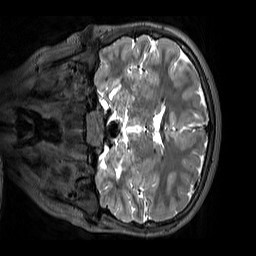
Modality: T2w
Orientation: coronal
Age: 10
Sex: male
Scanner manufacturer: siemens
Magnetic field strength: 3 T
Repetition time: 3.2 s
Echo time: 0.408 s